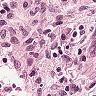
Metastatic tissue present: no